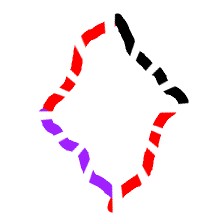
Shape: rhombus